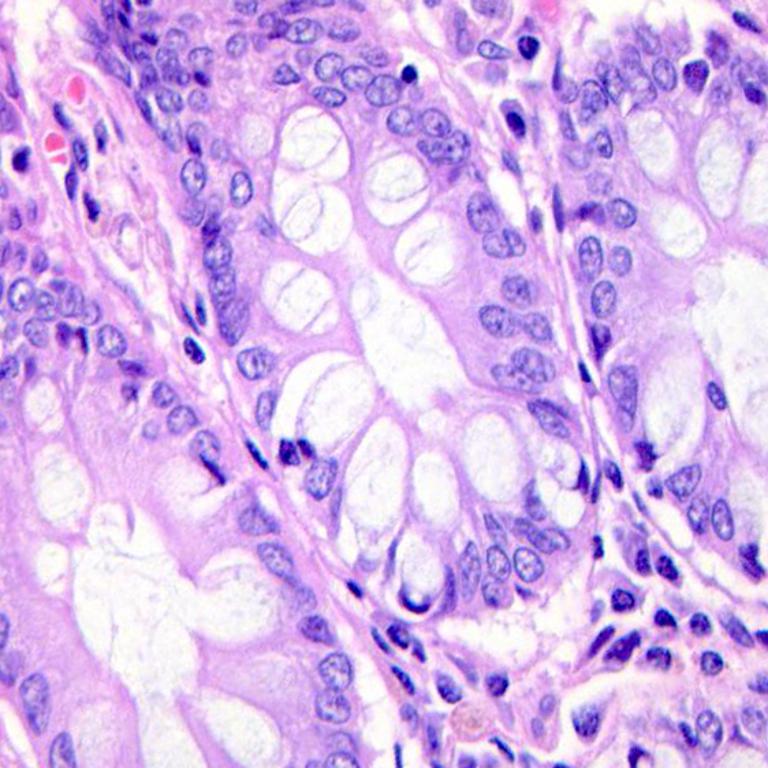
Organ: colon
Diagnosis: benign